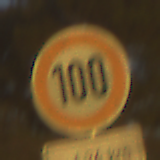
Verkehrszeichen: Geschwindigkeit100
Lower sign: LaengeEinerStrecke6
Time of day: SunriseSunset
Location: Outdoor (RoadRail)
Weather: PartlyCloudy
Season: NotSpecified
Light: Natural